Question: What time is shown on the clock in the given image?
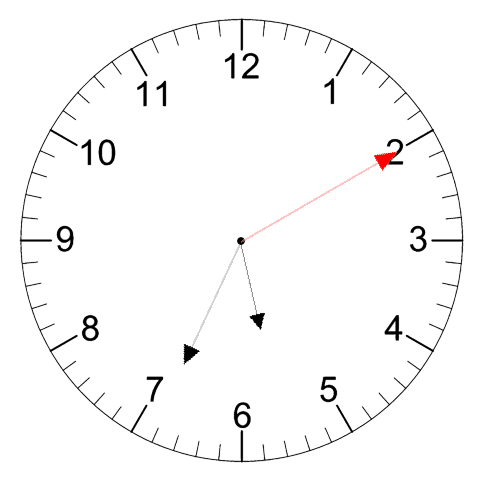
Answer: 05:34:10